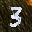
Label: 3